Question:
How can I reduce the top and bottom margins of these Graphviz nodes? I am specifying "0.05, 0.0 as the margins to each node, with fontsize = 8.
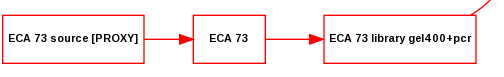
Answer: '''
digraph { rankdir = LR
node [shape=box margin=0 width=0 height=0]
asdf [label="asdf
asdf"]
qwer [label="qwerqwer"]
asdf -> qwer
}
'''